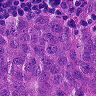
Metastatic tissue present: yes